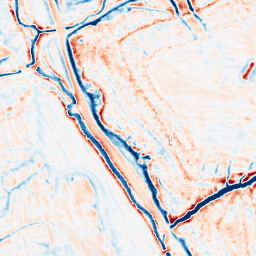
Category: edge_preserving
Decomposition family: bilateral
Decomposition parameters: d: 15
sigma_color: 50
sigma_space: 25
Upsampling method: sinc_blackman
Upsampling parameters: scale: 8
kernel_size: 16
Upsampling scale: 8